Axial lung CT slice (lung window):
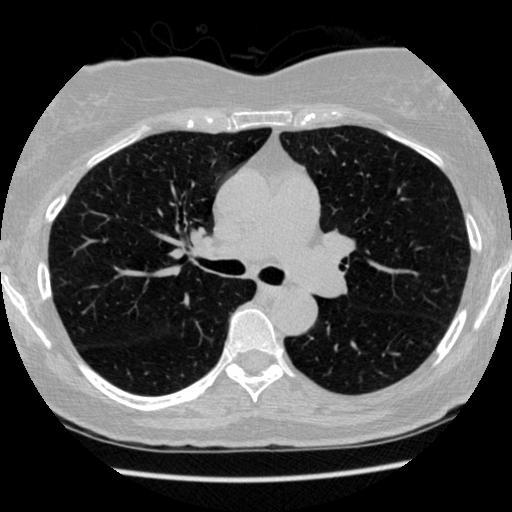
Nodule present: no